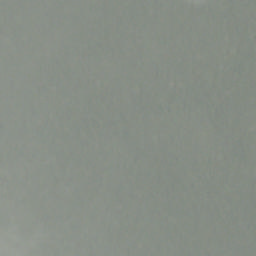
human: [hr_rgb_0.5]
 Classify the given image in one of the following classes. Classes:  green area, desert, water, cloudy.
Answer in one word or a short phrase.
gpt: cloudy